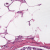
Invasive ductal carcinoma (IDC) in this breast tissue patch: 0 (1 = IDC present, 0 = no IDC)